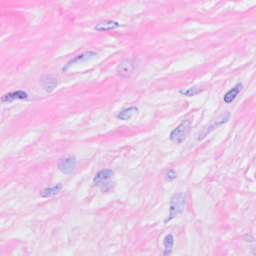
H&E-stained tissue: Breast